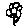
Label: flower